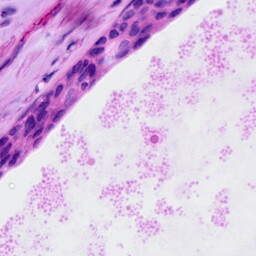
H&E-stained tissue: Ovarian